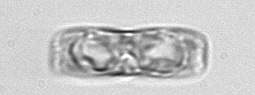
Label: pennate_morphotype1